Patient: sex F, age 48
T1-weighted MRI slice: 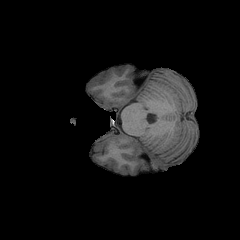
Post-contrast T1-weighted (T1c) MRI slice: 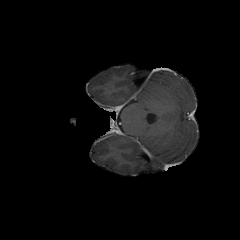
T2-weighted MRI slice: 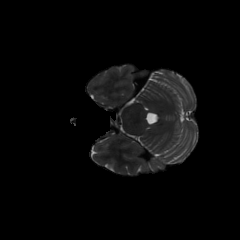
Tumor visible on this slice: no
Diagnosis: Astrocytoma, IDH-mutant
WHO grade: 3